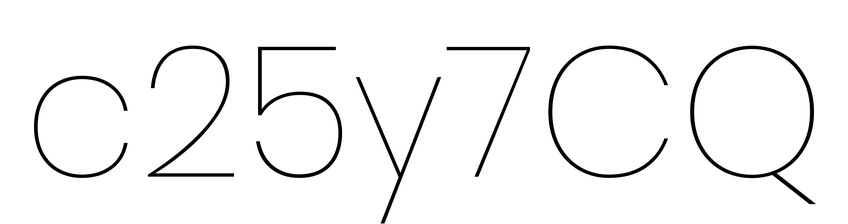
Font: Poppins-Thin